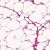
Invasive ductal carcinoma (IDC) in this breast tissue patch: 0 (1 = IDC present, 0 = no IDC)